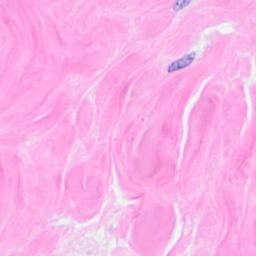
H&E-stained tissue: Breast